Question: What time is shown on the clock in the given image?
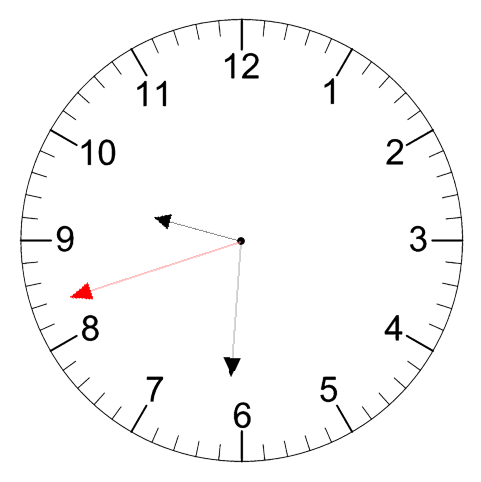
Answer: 09:30:42